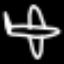
Label: airplane